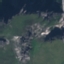
Label: HerbaceousVegetation